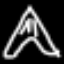
Label: The Eiffel Tower